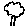
Label: tree